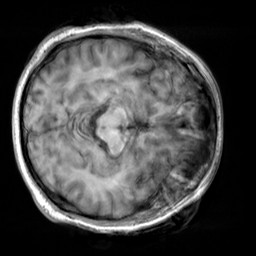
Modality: T1w
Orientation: axial
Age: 41
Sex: male
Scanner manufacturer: siemens
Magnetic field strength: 3 T
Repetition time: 2.3 s
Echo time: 0.00303 s